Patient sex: M
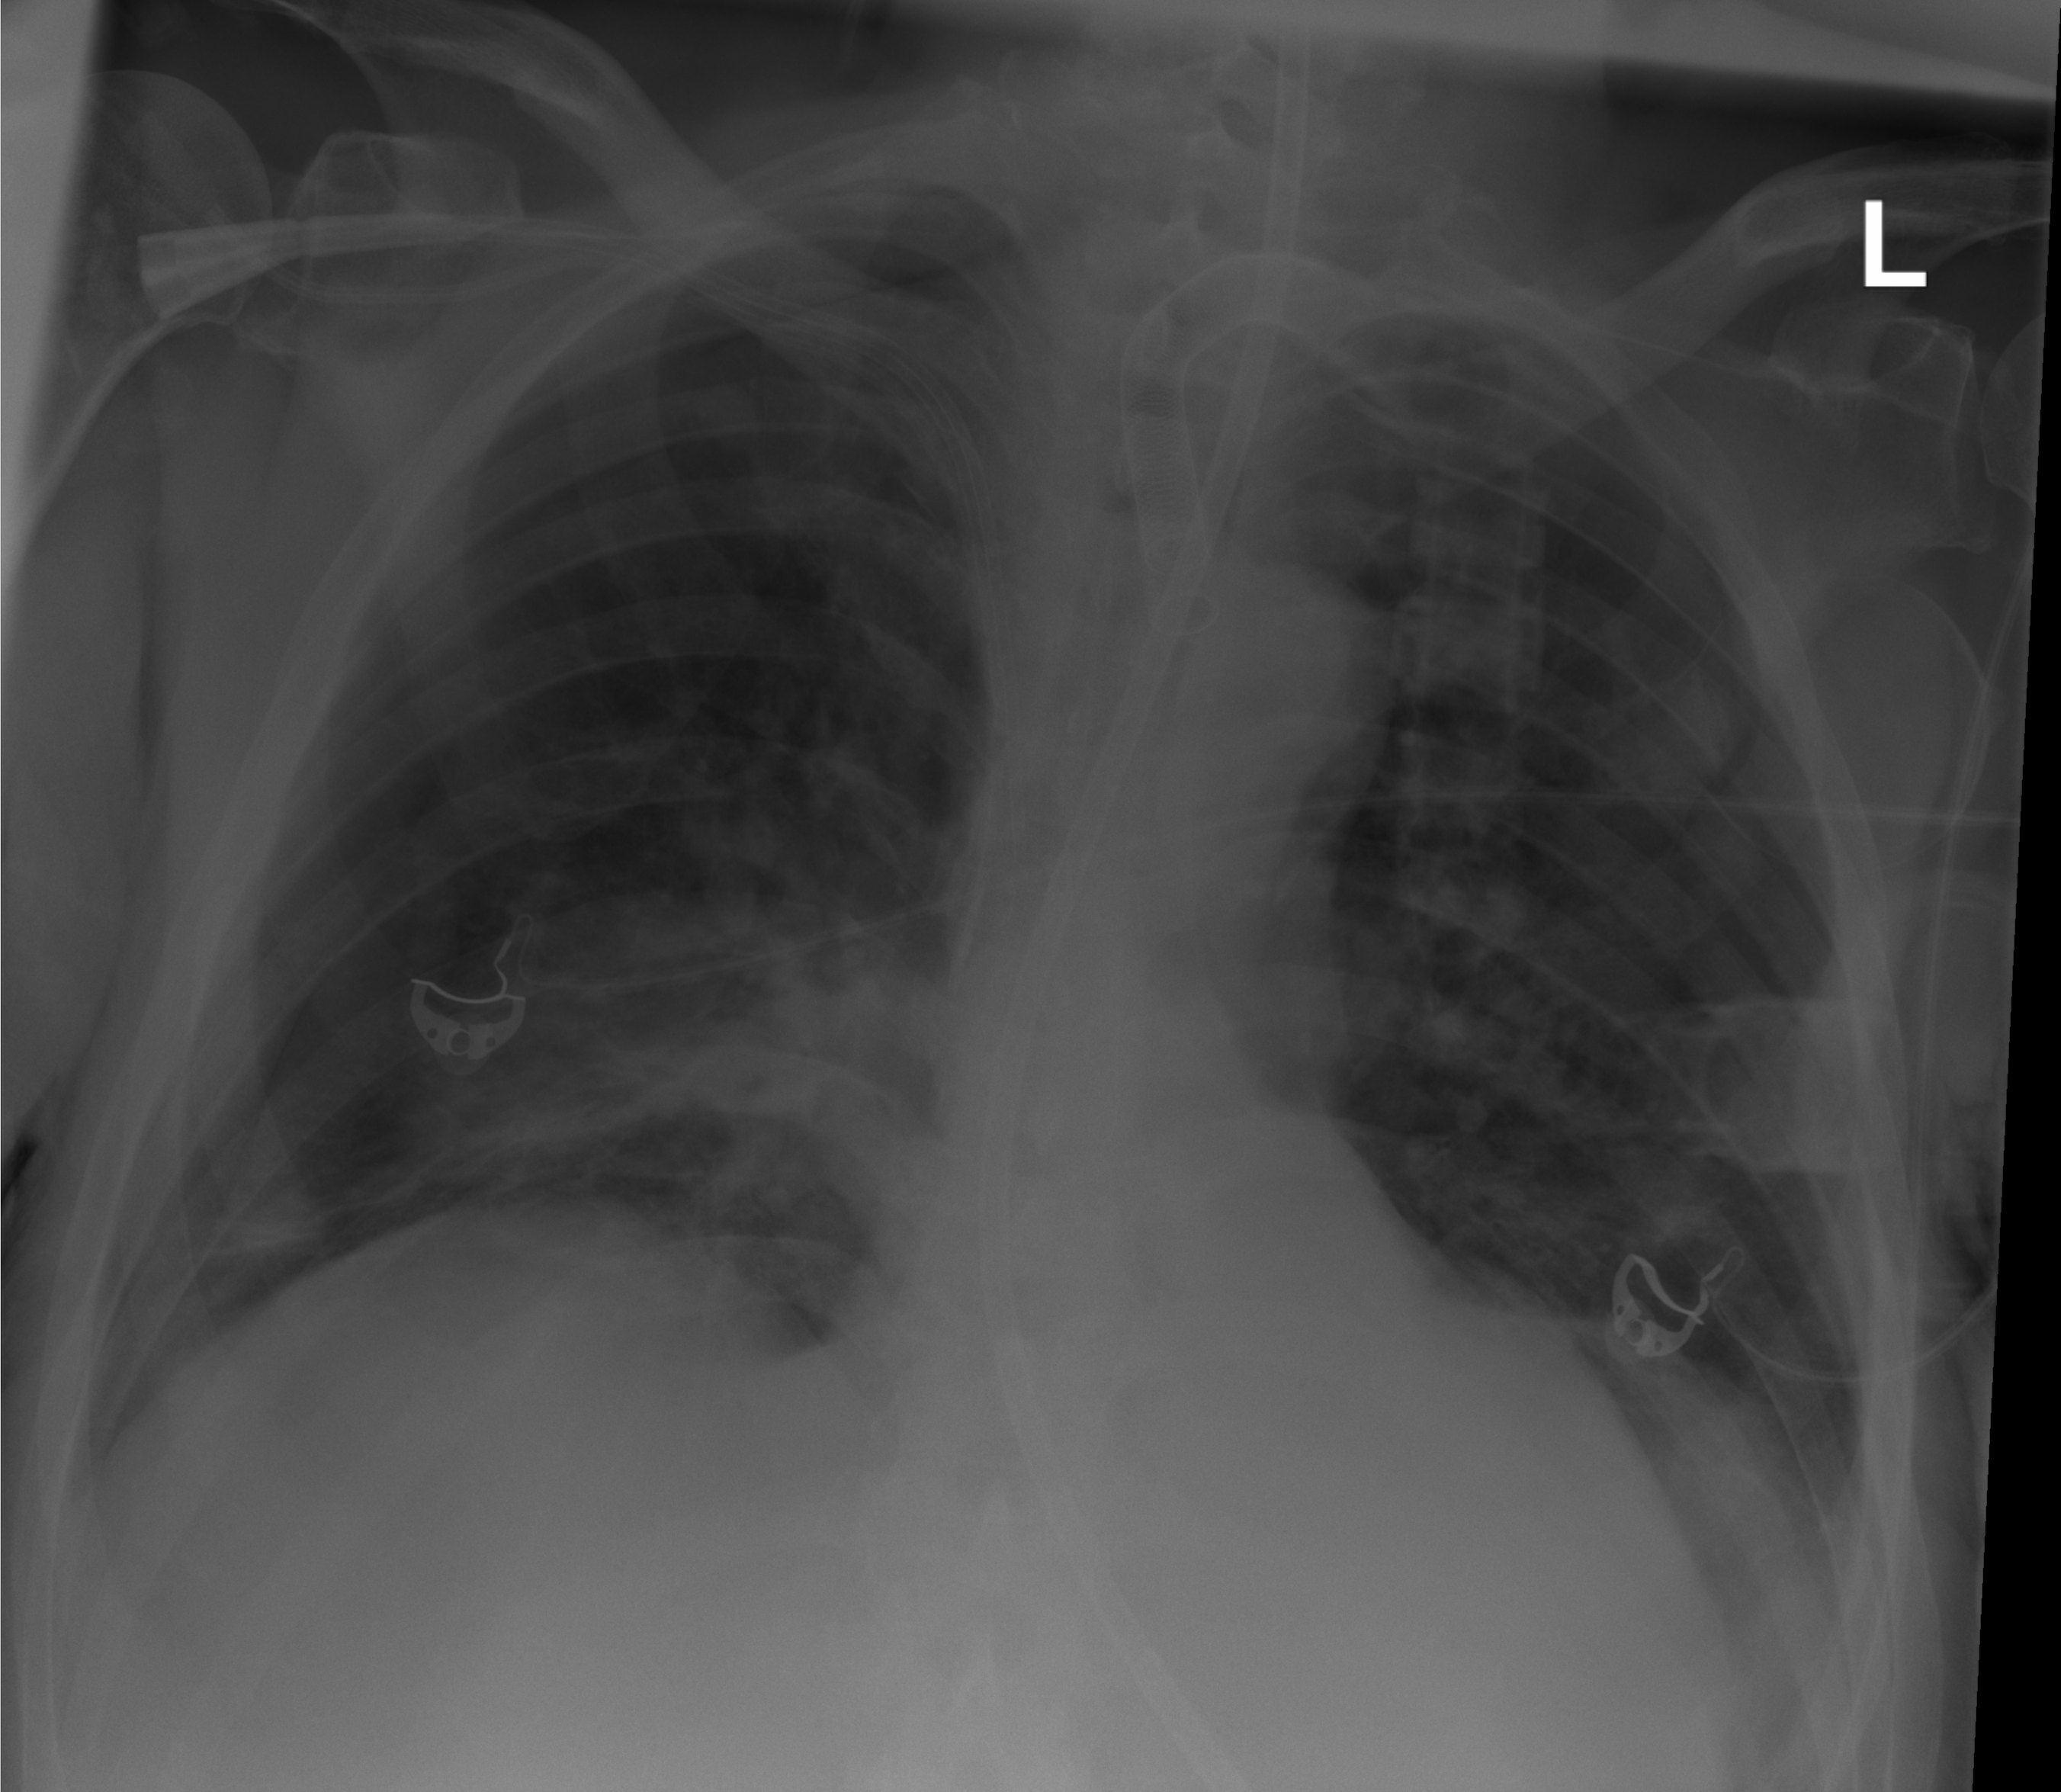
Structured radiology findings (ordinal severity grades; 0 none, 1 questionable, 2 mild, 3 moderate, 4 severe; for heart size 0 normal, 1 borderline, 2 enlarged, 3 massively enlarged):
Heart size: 0
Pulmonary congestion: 0
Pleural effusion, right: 1
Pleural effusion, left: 0
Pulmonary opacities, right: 2
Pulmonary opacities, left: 0
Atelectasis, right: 2
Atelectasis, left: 1